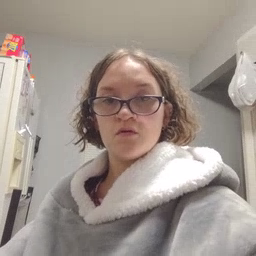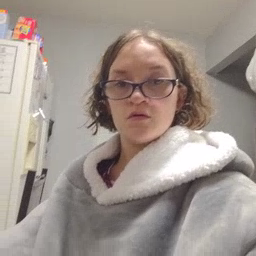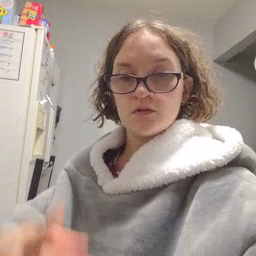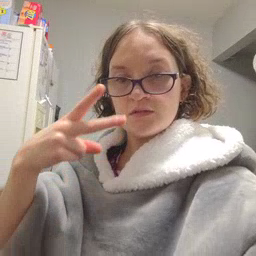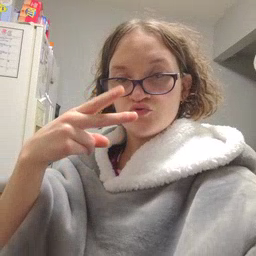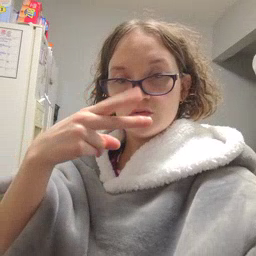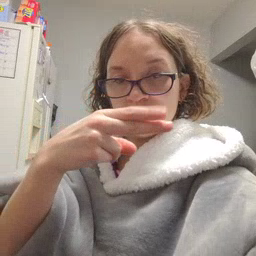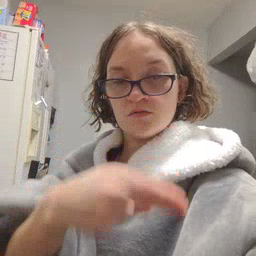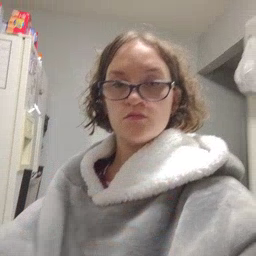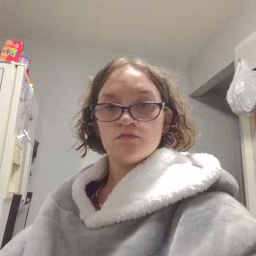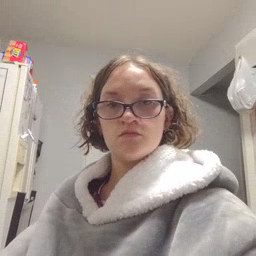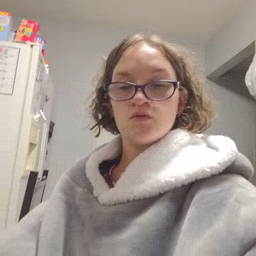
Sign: scissors